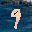
Label: 9